Question: This is sign up page of my website's. I used a table to and each row has each unique input fields. But there are too close to another field. Look at the image:

How can I put some line break between two fields? As whole form is in table, I can't simply do it.
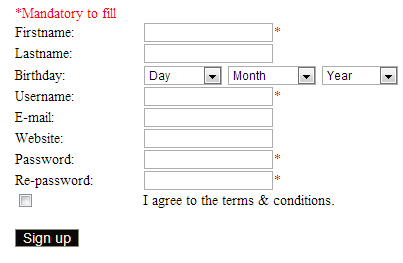
Answer: If each "input line" is beetween '<p>' and '</p>' you can use a CSS rule
For example:
'''
<div id="myForm">
...
...
<p><label for="firstname">Firstname:</label> <input type="text" id="firstname"/>* </p>
...
...
</div>
'''
In the CSS you can declare:
'''
#myform p{
border-bottom: 1px solid black
}
'''
the last parameter is the color or the value RGB followed by #
You can use the html command '<hr/>'